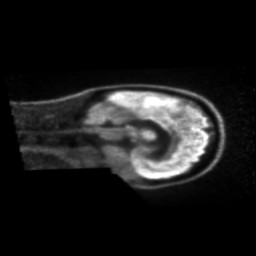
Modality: PET
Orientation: sagittal
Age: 48
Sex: female
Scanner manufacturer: siemens